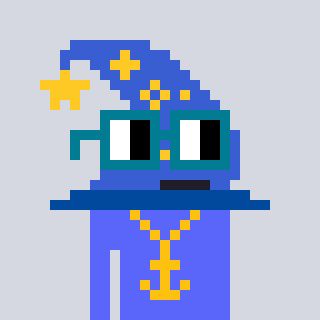
a pixel art character with square dark green glasses, a wizard hat-shaped head and a purple-colored body on a cool background